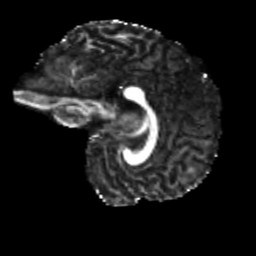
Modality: FA
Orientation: sagittal
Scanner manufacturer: siemens
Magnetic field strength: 3 T
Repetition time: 4 s
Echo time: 0.0594 s